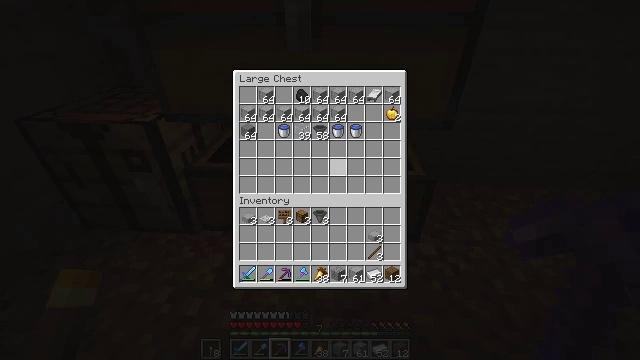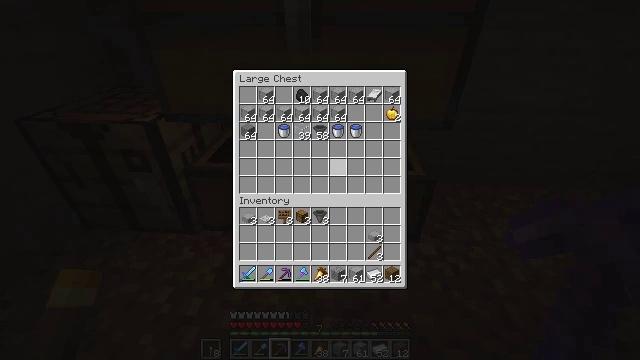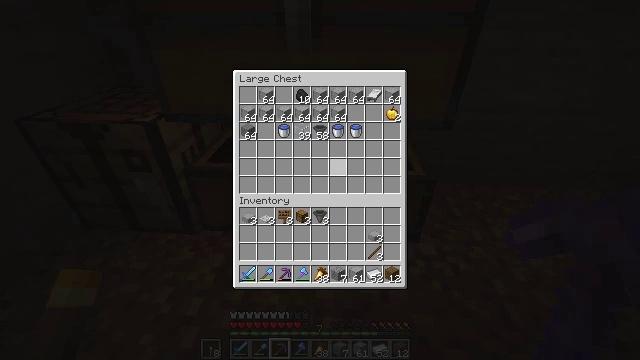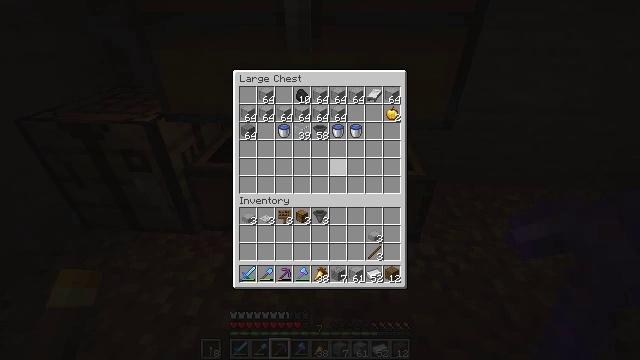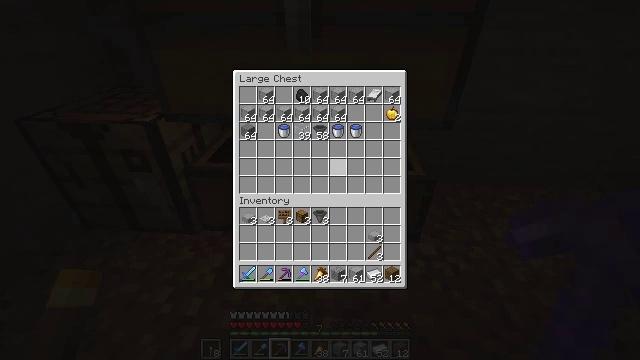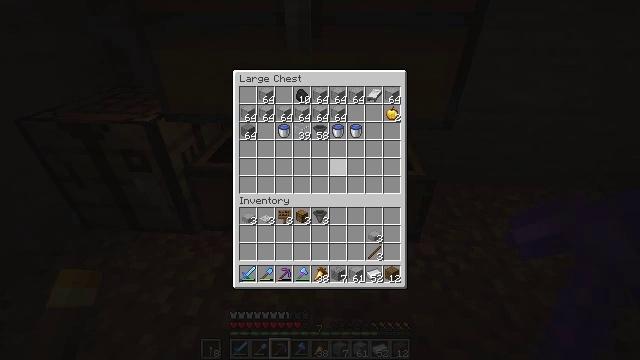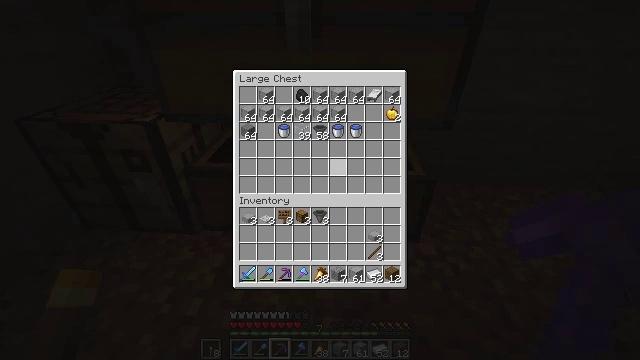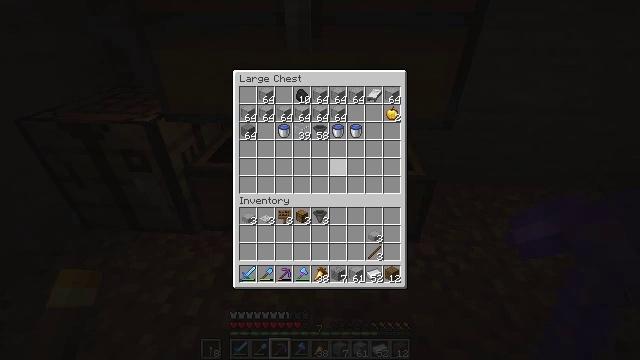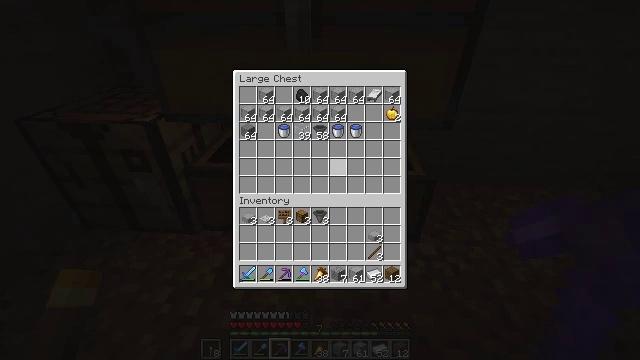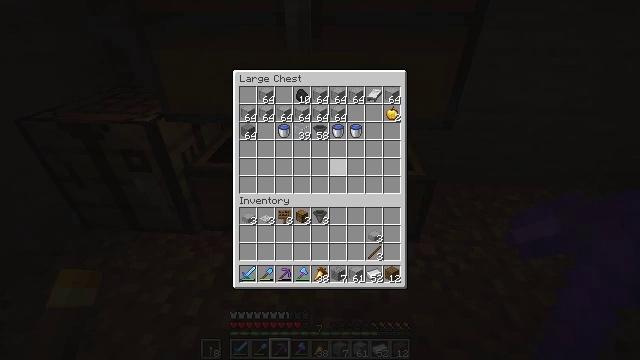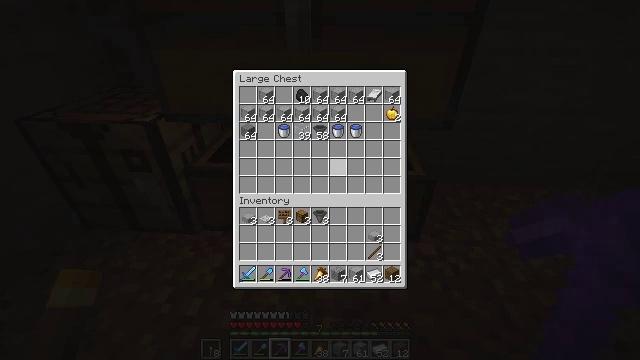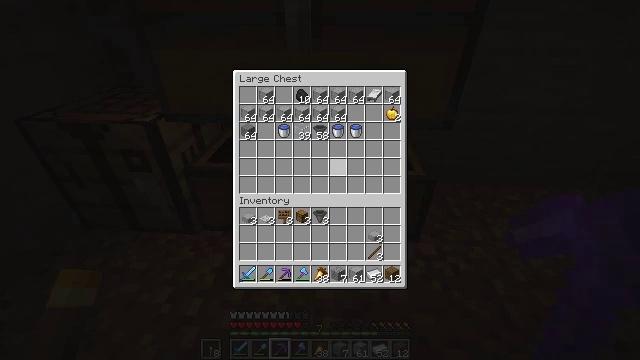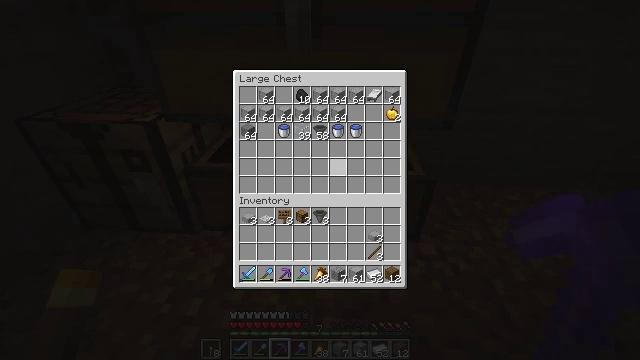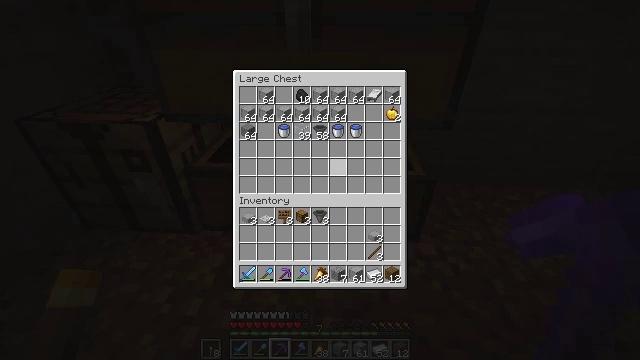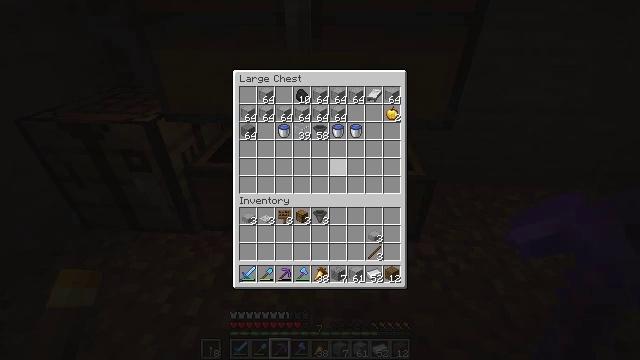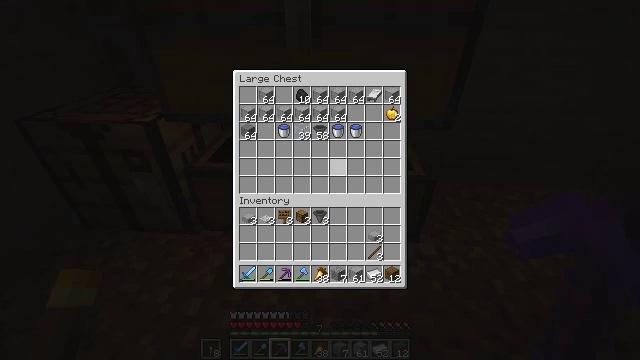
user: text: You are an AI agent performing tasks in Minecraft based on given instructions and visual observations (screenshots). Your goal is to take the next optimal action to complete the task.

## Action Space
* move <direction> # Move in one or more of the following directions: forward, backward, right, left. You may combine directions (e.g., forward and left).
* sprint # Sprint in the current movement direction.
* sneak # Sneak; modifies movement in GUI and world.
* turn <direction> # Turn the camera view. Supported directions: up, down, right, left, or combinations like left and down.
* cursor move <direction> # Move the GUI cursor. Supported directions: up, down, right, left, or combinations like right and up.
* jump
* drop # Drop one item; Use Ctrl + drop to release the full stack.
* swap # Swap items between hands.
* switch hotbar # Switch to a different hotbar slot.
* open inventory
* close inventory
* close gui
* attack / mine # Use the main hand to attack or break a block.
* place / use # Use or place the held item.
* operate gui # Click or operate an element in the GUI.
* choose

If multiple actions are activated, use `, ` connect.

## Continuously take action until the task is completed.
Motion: motion action
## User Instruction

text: craft item andesite wall
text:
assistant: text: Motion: no_op
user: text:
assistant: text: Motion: no_op
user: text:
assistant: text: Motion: no_op
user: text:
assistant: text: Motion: no_op
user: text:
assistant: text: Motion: no_op
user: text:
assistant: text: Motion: no_op
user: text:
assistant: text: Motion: no_op
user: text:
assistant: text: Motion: no_op
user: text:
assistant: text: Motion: no_op
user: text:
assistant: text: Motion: no_op
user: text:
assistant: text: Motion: no_op
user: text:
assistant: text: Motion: no_op
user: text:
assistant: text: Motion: no_op
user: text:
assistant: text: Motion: no_op
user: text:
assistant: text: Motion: no_op
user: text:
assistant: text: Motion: no_op
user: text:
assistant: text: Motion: no_op
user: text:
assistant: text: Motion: no_op
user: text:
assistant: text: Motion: no_op
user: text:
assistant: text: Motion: no_op
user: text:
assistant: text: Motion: no_op
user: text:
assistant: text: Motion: no_op
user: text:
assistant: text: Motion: no_op
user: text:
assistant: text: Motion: no_op
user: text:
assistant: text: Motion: no_op
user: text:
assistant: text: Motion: no_op
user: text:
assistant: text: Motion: no_op
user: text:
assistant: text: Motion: no_op
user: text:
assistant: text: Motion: no_op
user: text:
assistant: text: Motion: no_op